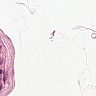
Metastatic tissue present: no